Question:
Hi, I am trying to obtain the value of X,Y and Z by matching the tender closing date in cell G2 with vlookup.
However, I am truly lost because it returned #n/a.
Anybody knows what could be done?
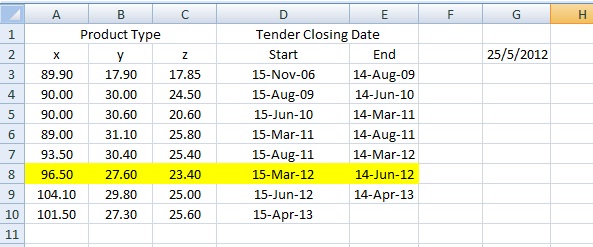
Answer: You cannot use VLOOKUP to match columns to the left, you could however use INDEX. With t he example you put in the question enter in cell G3:
'''
=INDEX(A3:A10,MATCH(G2,E3:E10,0))
'''
Then you should get the 'x' value relating to a tender that ended on the date entered in cell G2. You can then replicate changing the first range in INDEX to columns B and C for the respective y and z values.
Bear in mind that INDEX is the same as VLOOKUP in that it will only return the first value, if two tenders finished on the same day it will only return the first it comes across, if you have more than one maybe SUMIF would work better, maybe along side COUNTIF to show how many there were.
If you want to match the start AND end date you need to use an array formula as below, where the start date you are looking for is in cell G2 asd the end date in cell G3:
'''
=INDEX(A3:A10,MATCH(1,(G2=D3:D10)*(G3=E3:E10),0))
'''
.
With this method it is checking two criteria for true/ false (1 and 0 respectively) so it checks each row and if columns D and E match your criteria it does 1*1 and matches the criteria of 1 that you entered. Any other combination would equal 0, eg if column D matched but E didn't then 1*0 = 0, if neither matched then 0*0 = 0.
Using this you can then extend your lookup, changing the * to a + would return the first row where EITHER column matched the criteria:
'''
=INDEX(A3:A10,MATCH(1,(G2=D3:D10)+(G3=E3:E10),0))
'''
You can add further columns in to the criteria using the the same method, I'm not sure what the limit is.